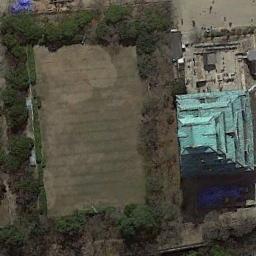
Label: palace